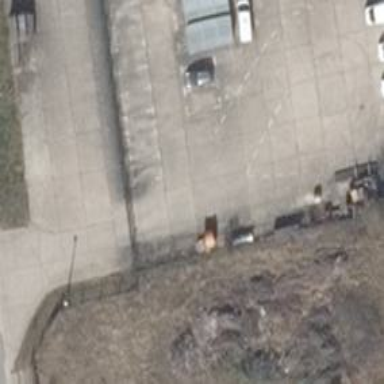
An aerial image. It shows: Concrete driveway designated as service road.